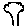
Label: tree